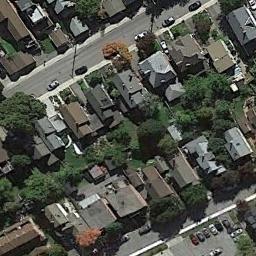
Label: medium_residential